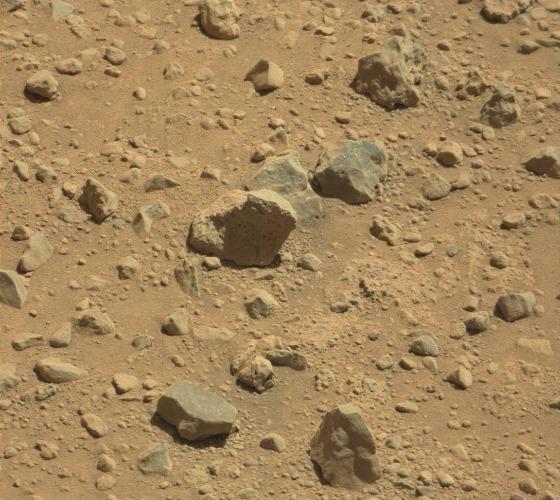
Terrain classes present: Gravel / Sand / Soil, Rock, Shadow